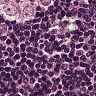
Metastatic tissue present: yes